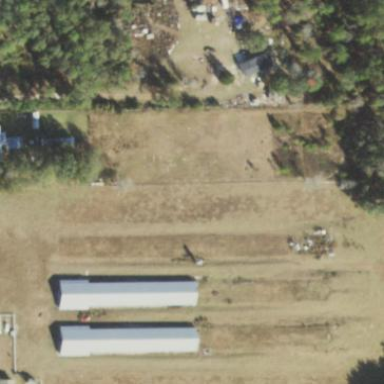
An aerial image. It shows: Poultry farmyard.